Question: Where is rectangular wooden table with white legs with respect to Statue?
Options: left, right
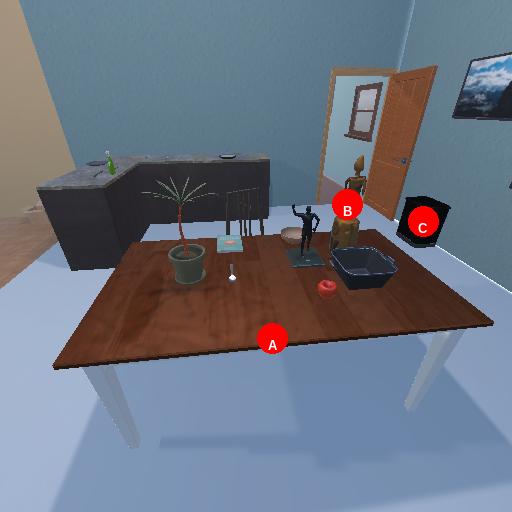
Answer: left